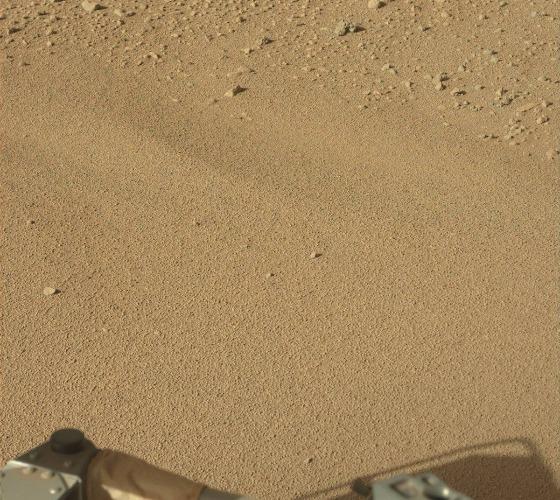
Terrain classes present: Background, Gravel / Sand / Soil, Shadow